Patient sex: M
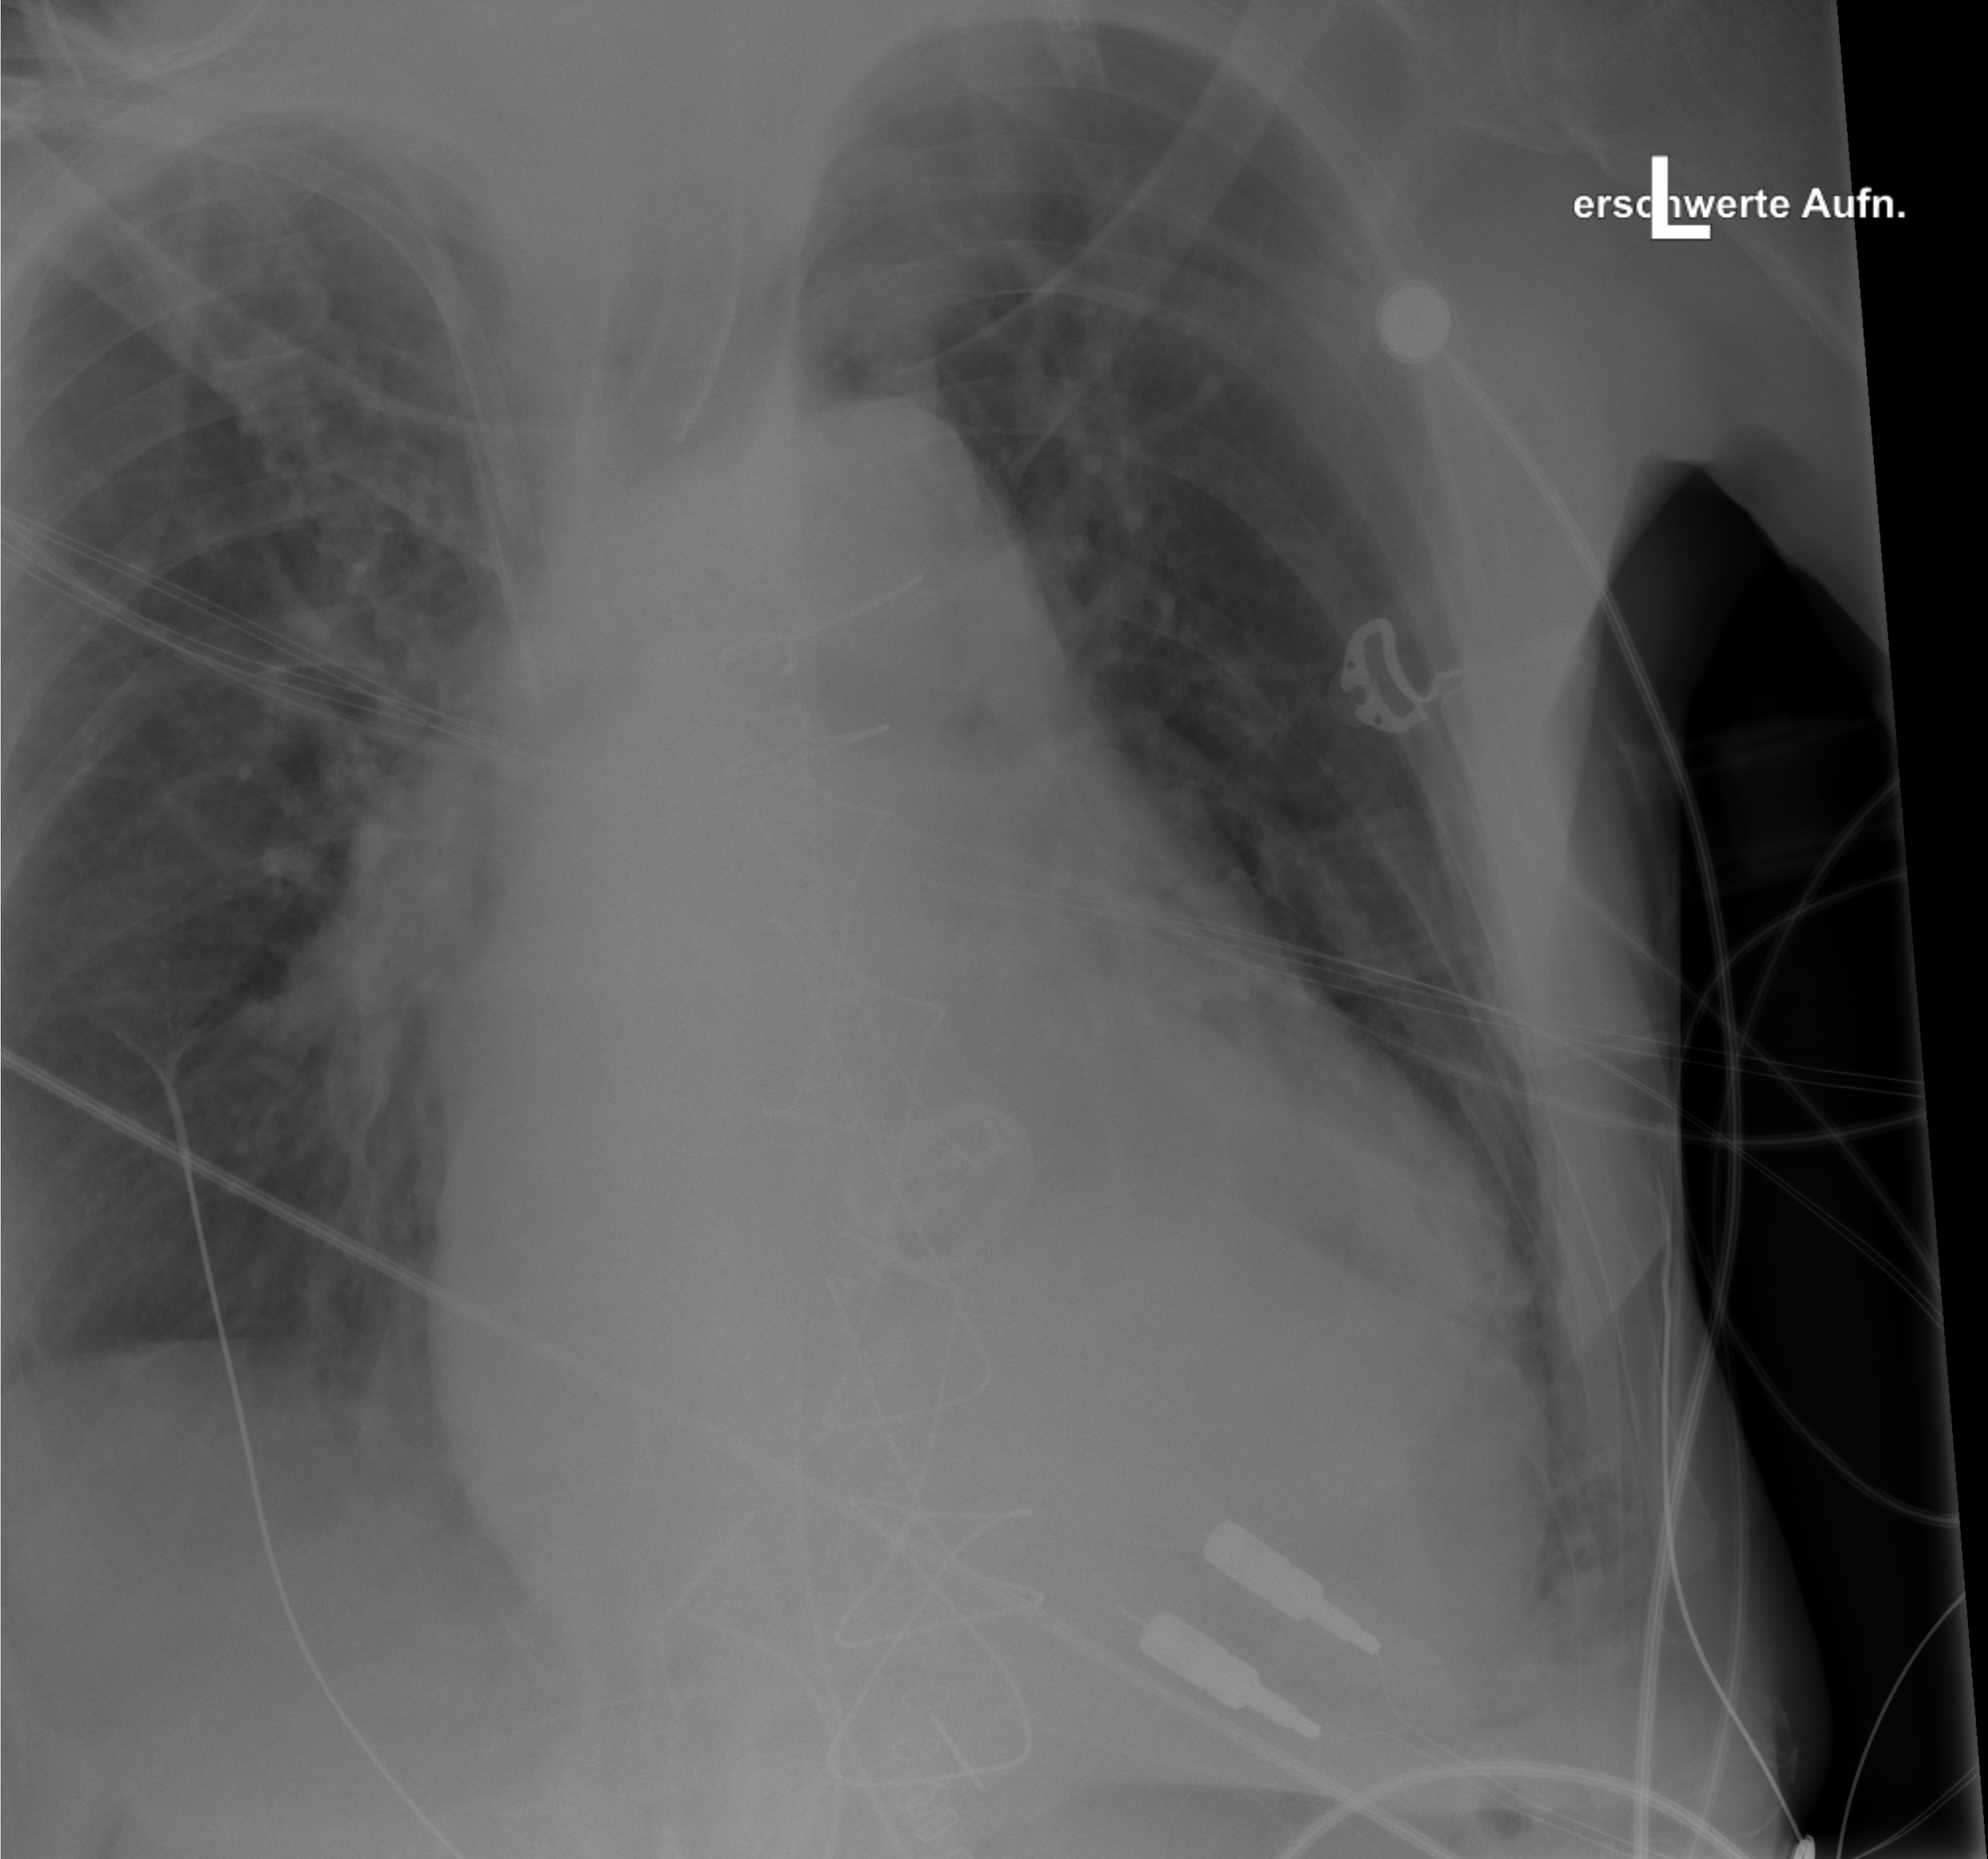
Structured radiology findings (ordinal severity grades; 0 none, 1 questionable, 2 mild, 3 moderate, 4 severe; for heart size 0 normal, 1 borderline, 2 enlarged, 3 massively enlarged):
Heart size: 2
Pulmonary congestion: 2
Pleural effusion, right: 2
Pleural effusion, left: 2
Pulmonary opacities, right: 2
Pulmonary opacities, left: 2
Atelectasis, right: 1
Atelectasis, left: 1